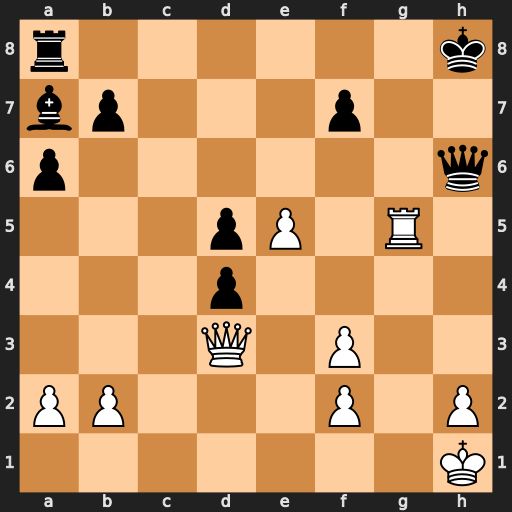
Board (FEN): r6k/bp3p2/p6q/3pP1R1/3p4/3Q1P2/PP3P1P/7K
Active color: w
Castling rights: -
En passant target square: -
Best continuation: Qf5 d3 Rh5 Qxh5 Qxh5+